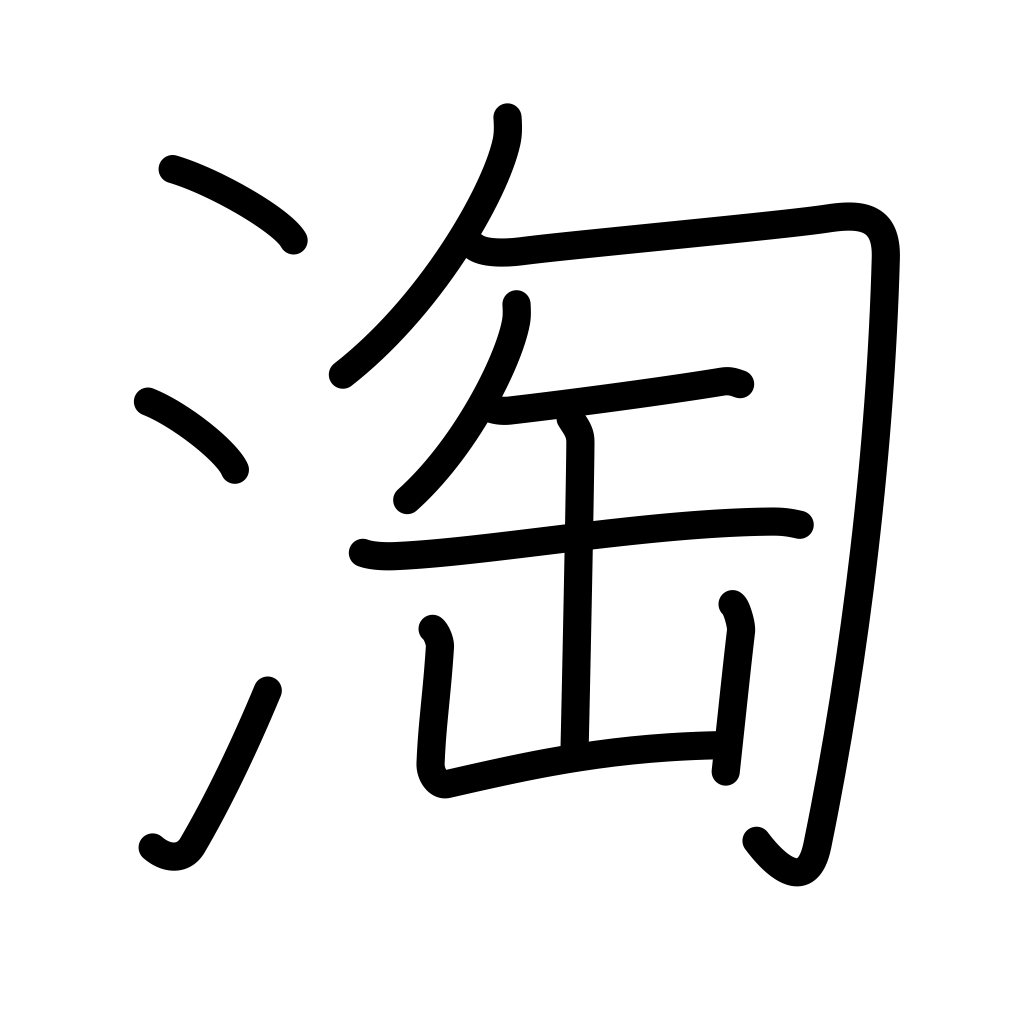
Meaning: select